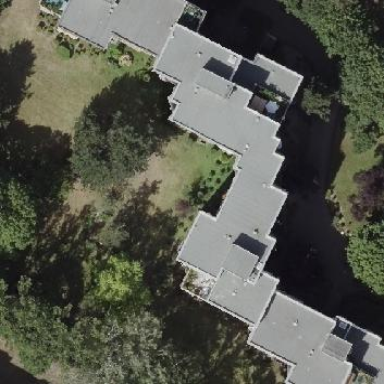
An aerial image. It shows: Building consisting of apartments.